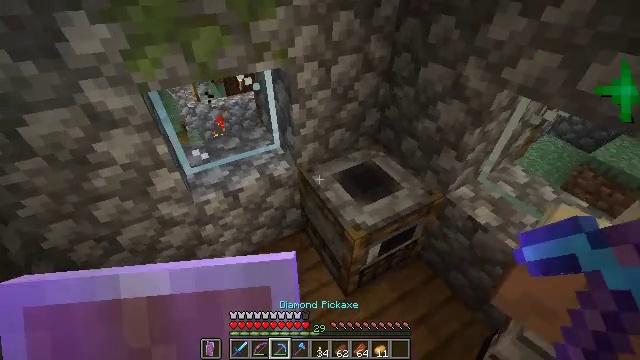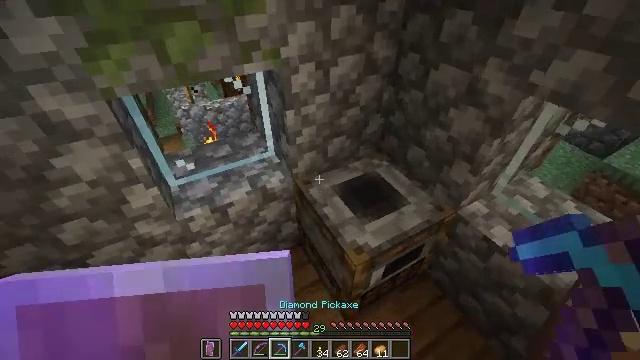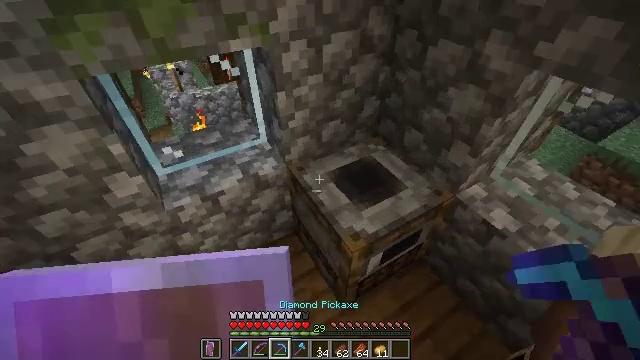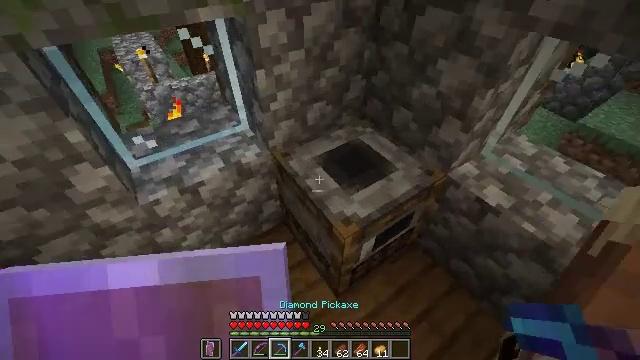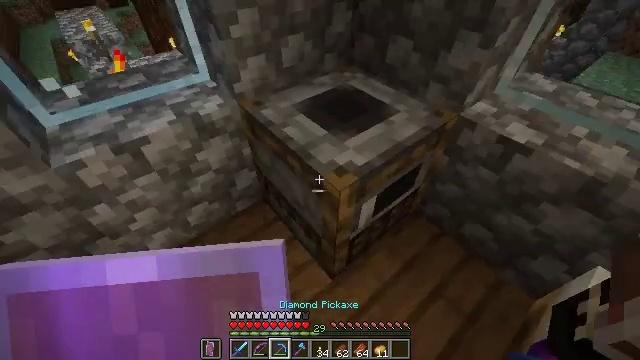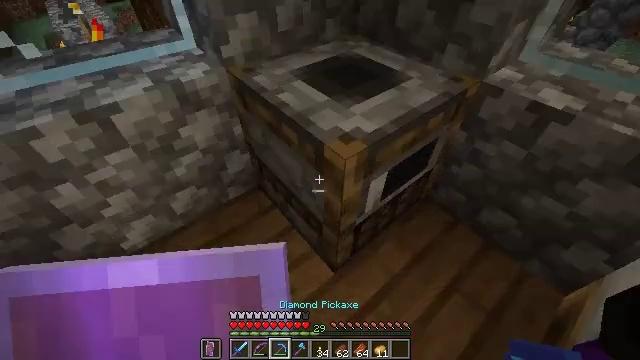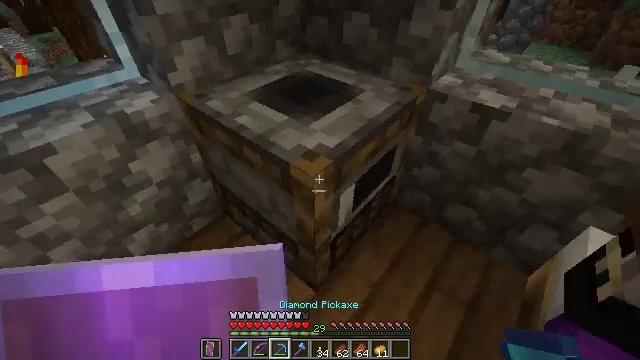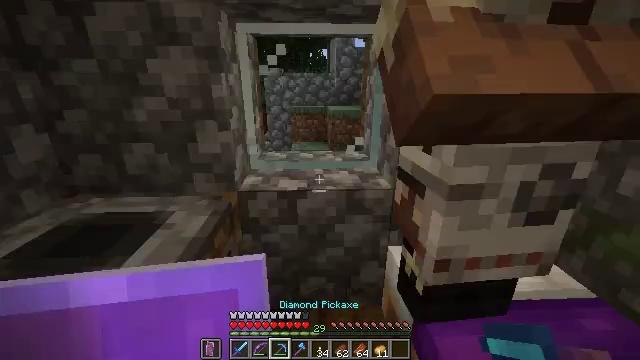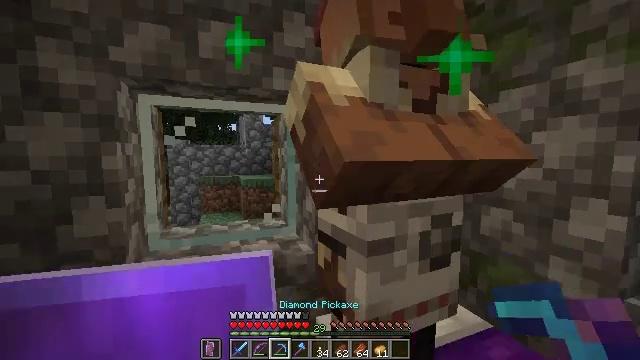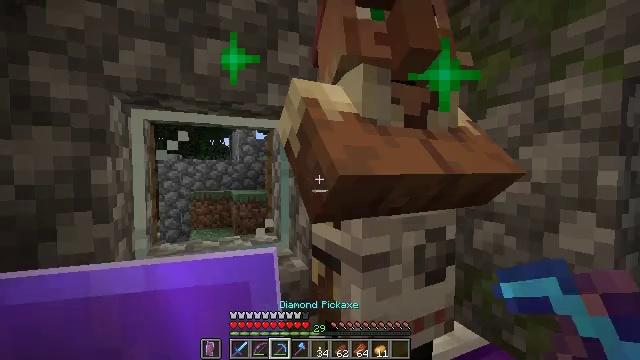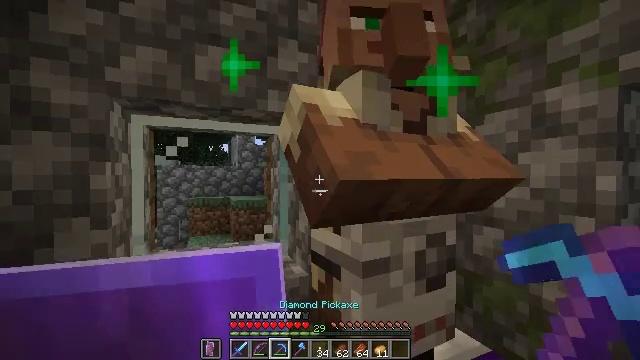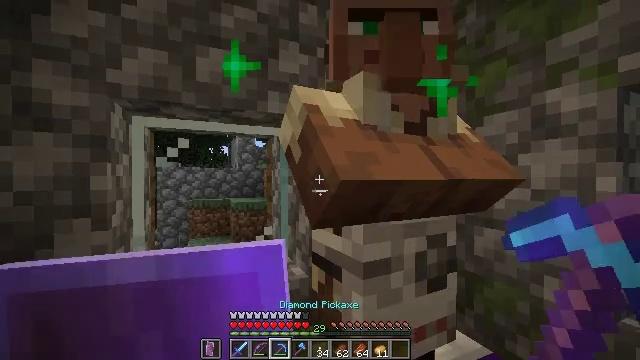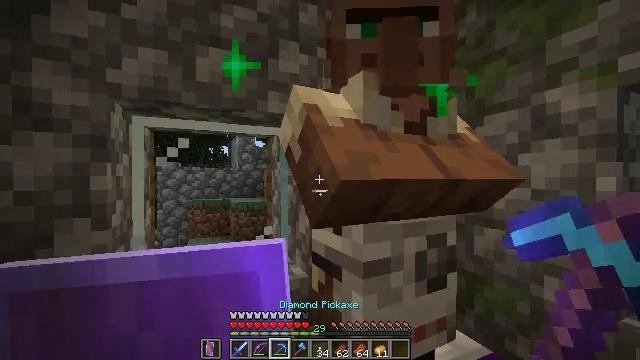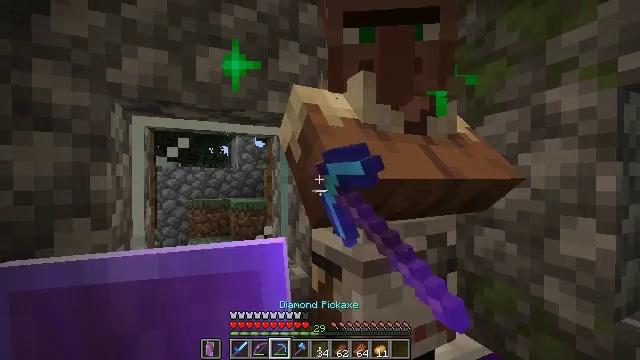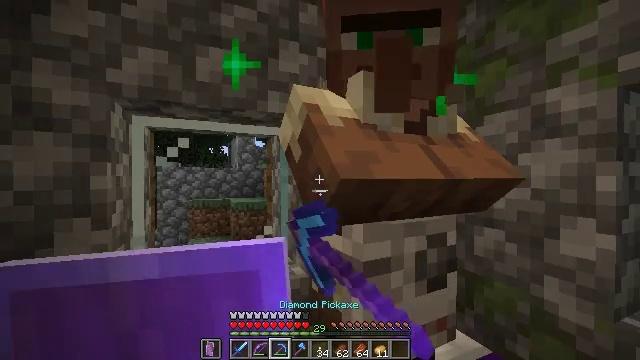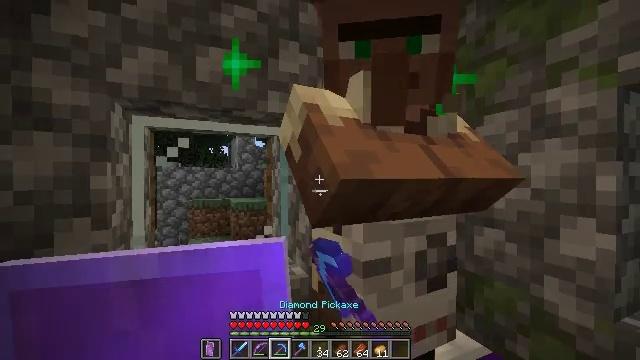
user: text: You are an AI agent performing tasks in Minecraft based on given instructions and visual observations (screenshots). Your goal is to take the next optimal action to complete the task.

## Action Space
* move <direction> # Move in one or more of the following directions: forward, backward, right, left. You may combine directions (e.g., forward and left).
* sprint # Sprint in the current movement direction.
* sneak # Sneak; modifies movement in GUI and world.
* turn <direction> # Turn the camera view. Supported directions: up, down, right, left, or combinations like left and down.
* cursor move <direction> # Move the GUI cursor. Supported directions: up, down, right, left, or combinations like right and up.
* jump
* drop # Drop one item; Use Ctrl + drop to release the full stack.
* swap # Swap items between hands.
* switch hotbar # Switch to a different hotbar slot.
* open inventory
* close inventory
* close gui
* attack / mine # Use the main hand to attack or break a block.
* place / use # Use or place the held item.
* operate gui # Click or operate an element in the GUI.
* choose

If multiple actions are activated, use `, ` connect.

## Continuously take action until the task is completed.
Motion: motion action
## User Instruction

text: Left-click on the smoker to mine it.
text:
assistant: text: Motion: no_op
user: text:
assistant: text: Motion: turn right and down
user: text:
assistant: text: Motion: turn right and down
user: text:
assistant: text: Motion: turn right
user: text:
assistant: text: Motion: no_op
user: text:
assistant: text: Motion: turn right and up
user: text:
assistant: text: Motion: turn right and up
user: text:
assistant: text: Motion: turn right and up
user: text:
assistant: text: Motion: turn right and up
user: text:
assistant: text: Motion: turn up
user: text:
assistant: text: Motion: no_op
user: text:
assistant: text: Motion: use / place
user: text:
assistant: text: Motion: use / place
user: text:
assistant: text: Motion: no_op
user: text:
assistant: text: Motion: no_op
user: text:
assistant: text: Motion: no_op
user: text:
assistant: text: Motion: open gui
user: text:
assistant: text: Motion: no_op
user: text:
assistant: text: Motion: cursor move left and up
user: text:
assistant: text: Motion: cursor move left
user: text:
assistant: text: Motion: cursor move left and up
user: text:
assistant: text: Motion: cursor move left and up
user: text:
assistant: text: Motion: cursor move left
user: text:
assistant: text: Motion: no_op
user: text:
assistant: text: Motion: no_op
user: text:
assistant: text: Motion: cursor move left and down
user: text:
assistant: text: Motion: turn left and down, close gui
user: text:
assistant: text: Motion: turn left and down
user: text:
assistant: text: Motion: turn left and down
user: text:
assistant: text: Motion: no_op